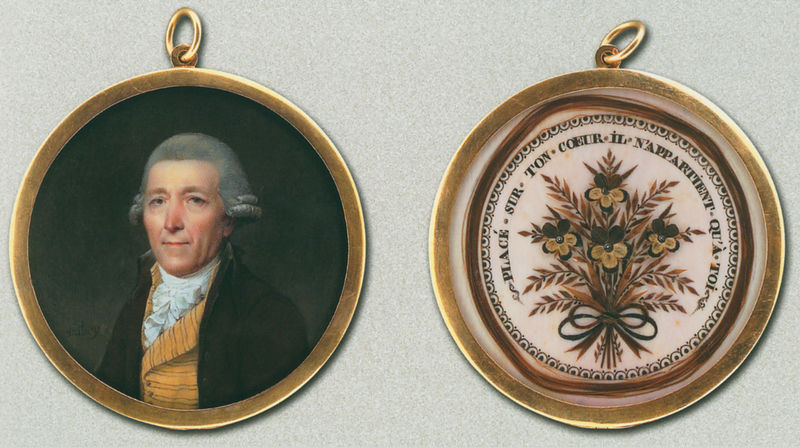
Titel: Herr in dunkelbraunem Rock und gestreifter gelber Weste;Goldkapsel,rückseitig Haarbild mit Stiefmütterchen und Inschrift
Künstler: Jean-Baptiste Isabey
Institution: Celle, Bomann-Museun
Schlagwörter: mann, blume, blumen, nase, gesicht, portrait, porträt, gold, rund, perücke, schrift, kette, französisch, floral, blumenstrauß, strauß, ehemann, anhänger, amulett, herz, geliebter, portria